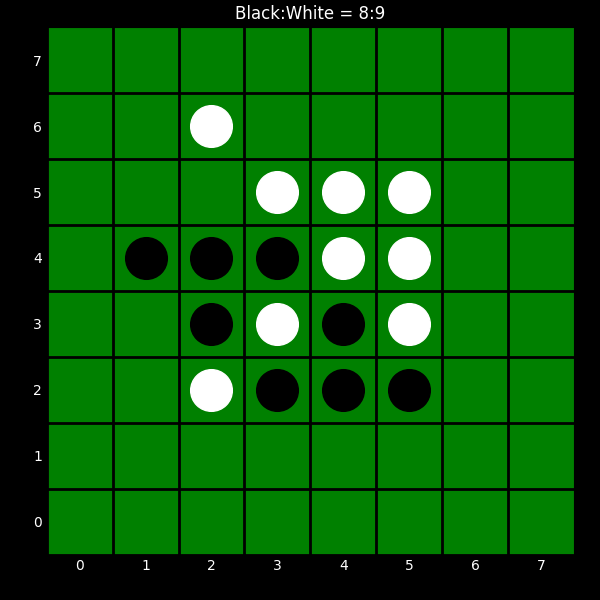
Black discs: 8
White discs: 9